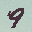
Label: 9